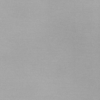
Label: dusty